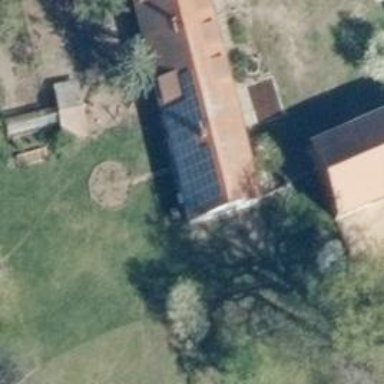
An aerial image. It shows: Solar photovoltaic panel generator producing electricity in small installation.